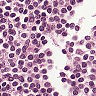
Metastatic tissue present: no